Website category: university
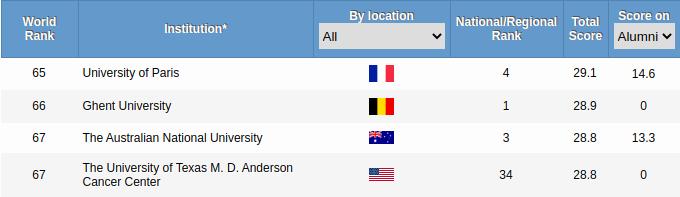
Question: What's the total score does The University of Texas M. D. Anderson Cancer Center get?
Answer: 28.8

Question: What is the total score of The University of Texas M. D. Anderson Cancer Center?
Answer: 28.8

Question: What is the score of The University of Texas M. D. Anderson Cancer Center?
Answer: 28.8

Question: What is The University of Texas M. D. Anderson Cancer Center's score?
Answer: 28.8

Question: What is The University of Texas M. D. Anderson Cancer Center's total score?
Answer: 28.8

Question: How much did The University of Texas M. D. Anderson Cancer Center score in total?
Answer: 28.8

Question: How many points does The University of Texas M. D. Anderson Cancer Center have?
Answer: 28.8

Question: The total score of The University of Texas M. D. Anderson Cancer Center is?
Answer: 28.8

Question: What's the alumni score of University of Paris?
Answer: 14.6

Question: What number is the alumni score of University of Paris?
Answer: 14.6

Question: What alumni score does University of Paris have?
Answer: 14.6

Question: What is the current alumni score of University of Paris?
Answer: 14.6

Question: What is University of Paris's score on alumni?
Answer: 14.6

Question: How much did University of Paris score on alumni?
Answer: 14.6

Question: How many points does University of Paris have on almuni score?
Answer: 14.6

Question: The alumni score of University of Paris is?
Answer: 14.6

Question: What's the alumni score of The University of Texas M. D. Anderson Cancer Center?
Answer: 0

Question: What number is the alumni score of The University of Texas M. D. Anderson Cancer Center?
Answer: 0

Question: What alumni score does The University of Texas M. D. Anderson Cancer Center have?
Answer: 0

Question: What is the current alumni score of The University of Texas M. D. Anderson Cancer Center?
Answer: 0

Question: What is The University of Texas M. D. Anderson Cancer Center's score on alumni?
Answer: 0

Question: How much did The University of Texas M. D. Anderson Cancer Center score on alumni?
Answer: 0

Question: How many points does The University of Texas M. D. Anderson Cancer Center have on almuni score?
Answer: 0

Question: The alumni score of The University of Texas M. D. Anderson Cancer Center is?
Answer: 0

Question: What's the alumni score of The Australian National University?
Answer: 13.3

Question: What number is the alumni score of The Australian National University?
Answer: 13.3

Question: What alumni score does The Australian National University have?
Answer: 13.3

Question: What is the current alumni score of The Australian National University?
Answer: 13.3

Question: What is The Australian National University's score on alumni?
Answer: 13.3

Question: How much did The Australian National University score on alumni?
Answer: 13.3

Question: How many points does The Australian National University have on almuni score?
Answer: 13.3

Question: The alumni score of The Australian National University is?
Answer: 13.3

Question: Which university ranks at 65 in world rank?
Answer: University of Paris

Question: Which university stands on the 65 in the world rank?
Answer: University of Paris

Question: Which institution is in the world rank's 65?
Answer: University of Paris

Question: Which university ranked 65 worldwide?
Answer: University of Paris

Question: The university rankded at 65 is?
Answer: University of Paris

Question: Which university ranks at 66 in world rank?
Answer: Ghent University

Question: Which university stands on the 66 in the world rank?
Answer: Ghent University

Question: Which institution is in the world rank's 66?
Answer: Ghent University

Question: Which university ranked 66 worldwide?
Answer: Ghent University

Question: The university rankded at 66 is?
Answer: Ghent University

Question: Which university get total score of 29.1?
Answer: University of Paris

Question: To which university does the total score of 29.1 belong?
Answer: University of Paris

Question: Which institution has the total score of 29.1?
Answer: University of Paris

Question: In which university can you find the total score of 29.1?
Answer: University of Paris

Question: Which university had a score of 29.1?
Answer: University of Paris

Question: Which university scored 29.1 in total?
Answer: University of Paris

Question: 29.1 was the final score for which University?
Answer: University of Paris

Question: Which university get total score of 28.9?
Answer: Ghent University

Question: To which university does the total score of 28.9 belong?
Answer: Ghent University

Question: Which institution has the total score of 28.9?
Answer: Ghent University

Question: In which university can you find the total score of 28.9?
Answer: Ghent University

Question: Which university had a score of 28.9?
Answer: Ghent University

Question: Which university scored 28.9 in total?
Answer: Ghent University

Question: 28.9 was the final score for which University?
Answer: Ghent University

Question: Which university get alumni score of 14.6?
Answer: University of Paris

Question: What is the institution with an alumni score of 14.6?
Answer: University of Paris

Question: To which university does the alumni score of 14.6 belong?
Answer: University of Paris

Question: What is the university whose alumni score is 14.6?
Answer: University of Paris

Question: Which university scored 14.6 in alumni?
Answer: University of Paris

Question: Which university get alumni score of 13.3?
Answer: The Australian National University

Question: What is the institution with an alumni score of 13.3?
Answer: The Australian National University

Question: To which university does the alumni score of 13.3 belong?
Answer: The Australian National University